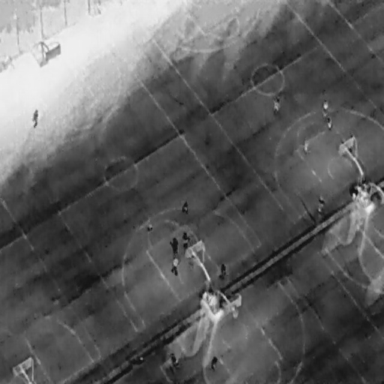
There are 14 People in the infrared image.